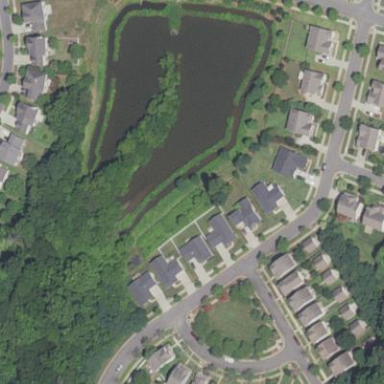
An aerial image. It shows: Pond surrounded by natural water.